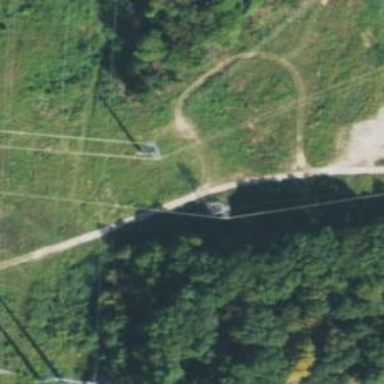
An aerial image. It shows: Lattice structure tower.